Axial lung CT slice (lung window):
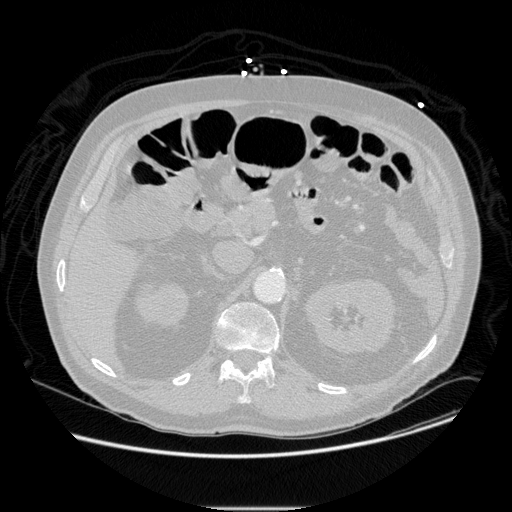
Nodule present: no